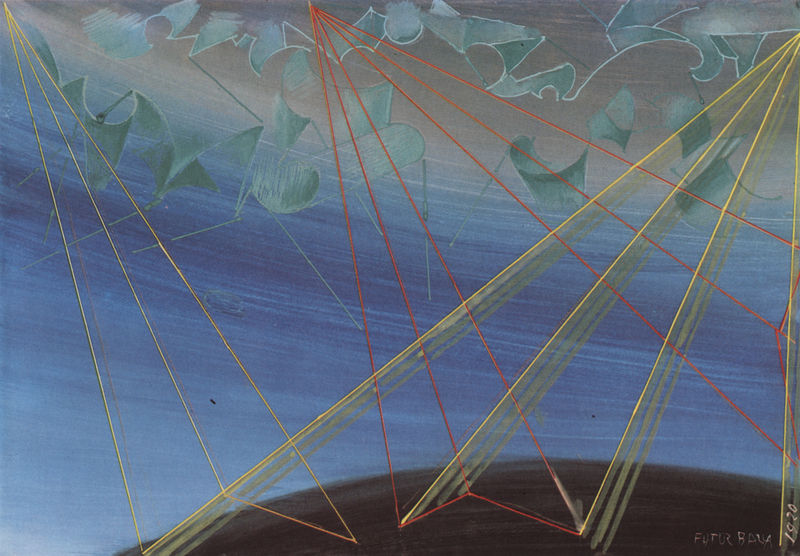
Titel: Trasformazione forme spiriti
Künstler: Giacomo Balla
Standort: Roma
Institution: (Privatsammlung)
Schlagwörter: blau, dunkel, himmel, wolken, gelb, braun, schwarz, weiss, rot, muster, signatur, erde, segel, bogen, abstrakt, formen, linien, striche, abstraktion, surrealismus, reflexion, futurismus, strahlen, kugel, erdkugel, fäden, dreiecke, geometrie, drachen, weltall, antennen, weltkugel, geometrische formen, quelle, signale, all, lichtbrechung, fluchtpunkte, energie, biegungen, planeten, satelit, perspektiven, gelb rot, satelliten, sateliten, lixchtbrechung